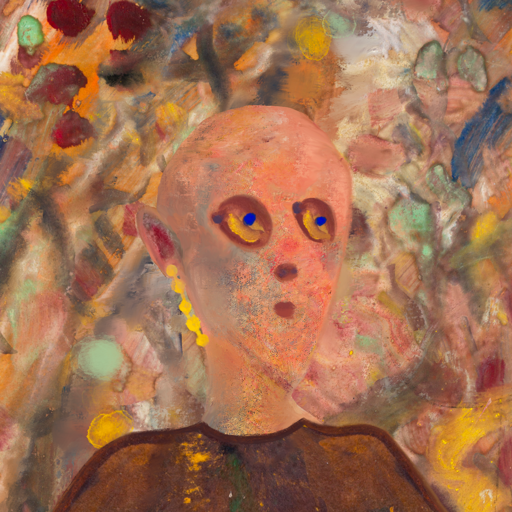
Background: Mother_And_Son_Mother, Head And Neck Side: Irani, Face Side: Mother_And_Son_Son, Bust: Comrade, Hair Side: Blank, Head Accessory: Blank, Second Necklace: Blank, Necklace: Blank, Baby: Blank